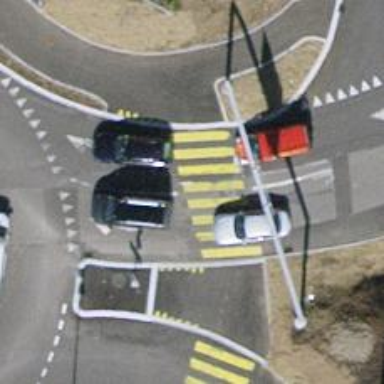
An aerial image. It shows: Crossing where asphalt cycleway and footway meet.